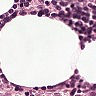
Metastatic tissue present: no